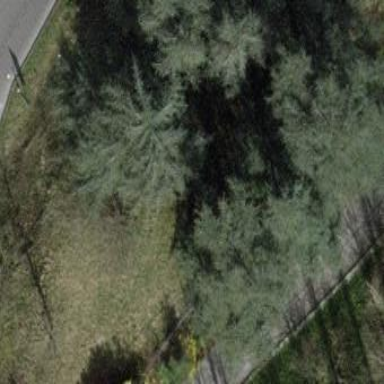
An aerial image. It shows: Evergreen woodland with needle-leaved trees.